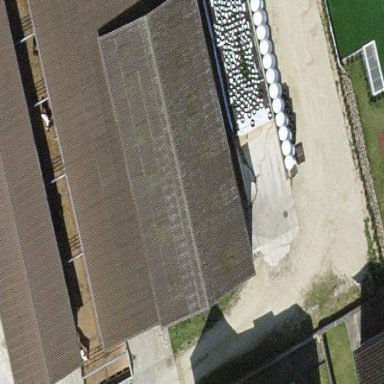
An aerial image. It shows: Cowshed building.